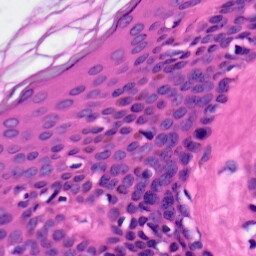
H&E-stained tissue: Skin